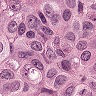
Metastatic tissue present: yes